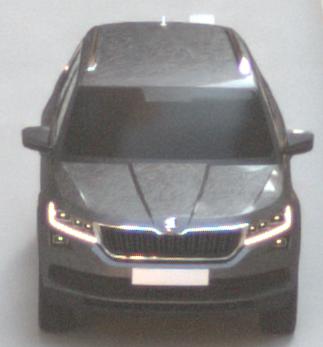
Make: Skoda
Model: Kodiaq 1.4 TSI
Detailed model: Kodiaq
Model produced from: 2017/03
Model produced until: 2018/05
Doors: 5
Color: gray
Road condition: dry road
Daytime: morning or afternoon
Contrast: medium contrast